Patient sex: M
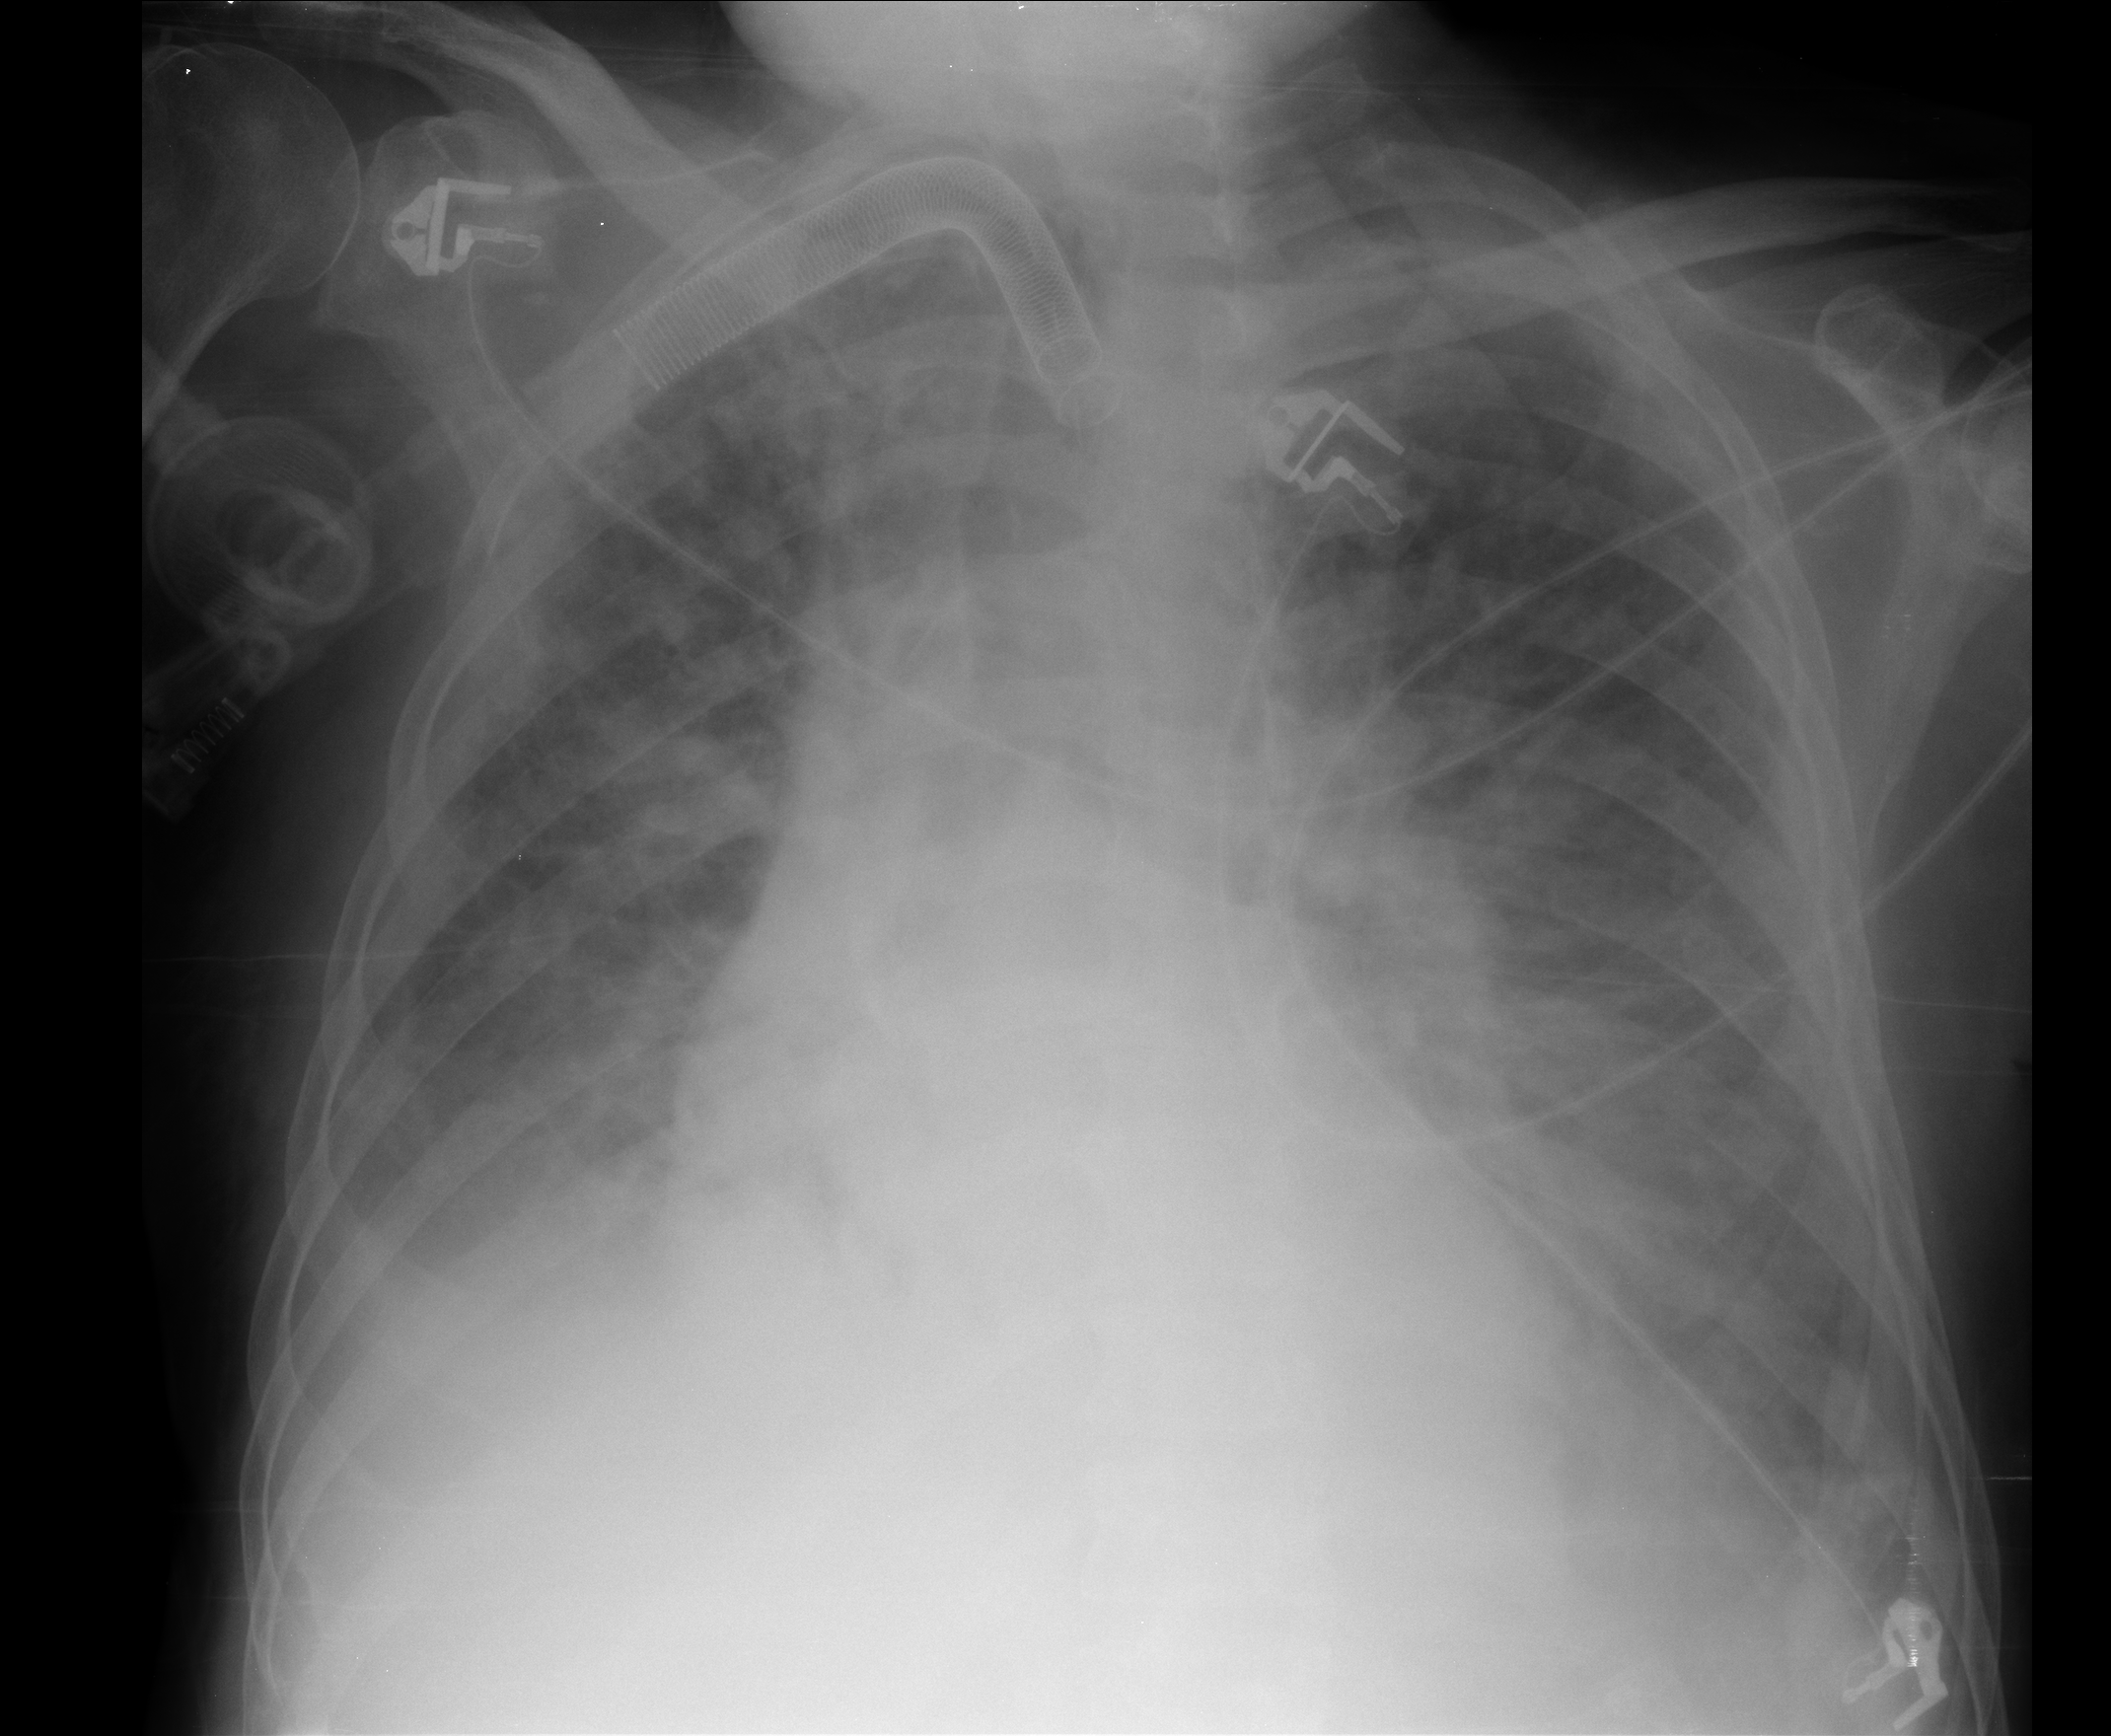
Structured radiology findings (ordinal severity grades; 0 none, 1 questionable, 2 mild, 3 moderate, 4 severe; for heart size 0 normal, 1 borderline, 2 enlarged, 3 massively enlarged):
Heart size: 2
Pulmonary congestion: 3
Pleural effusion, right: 2
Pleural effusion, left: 2
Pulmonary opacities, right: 3
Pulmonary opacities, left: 2
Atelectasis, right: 2
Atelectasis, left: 2